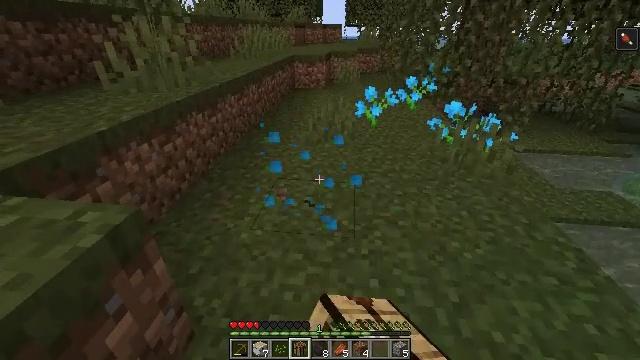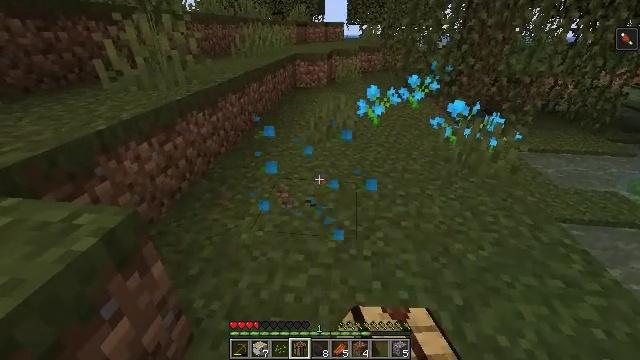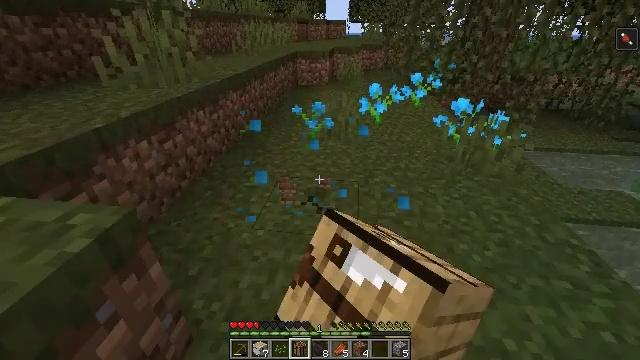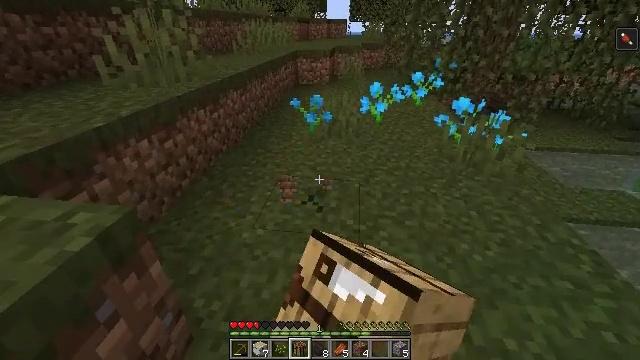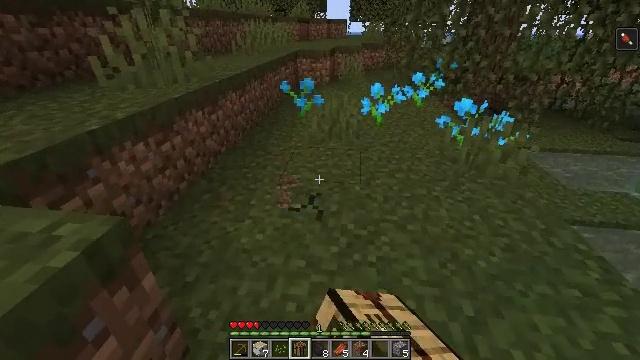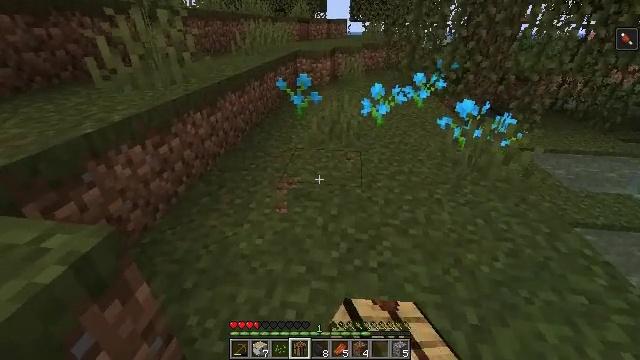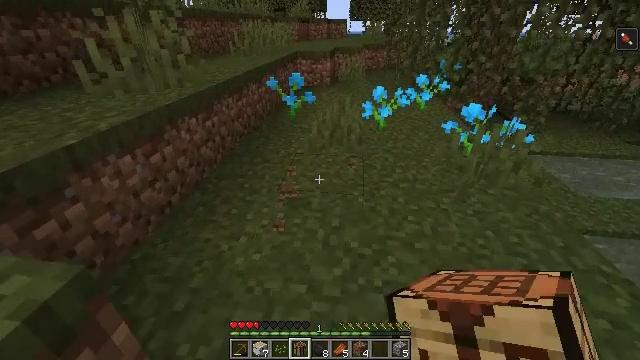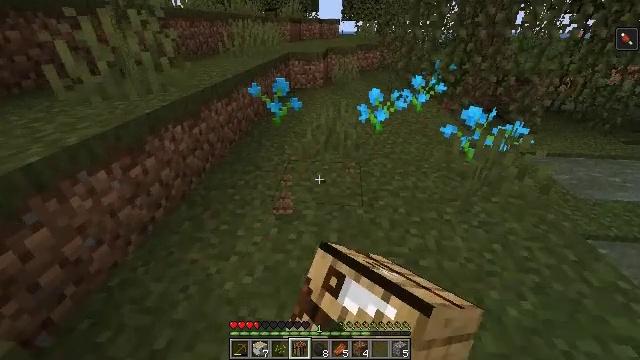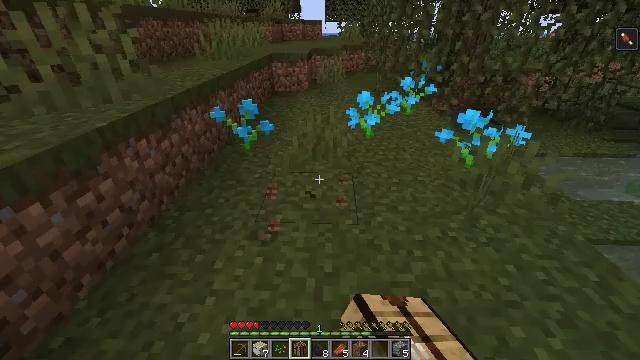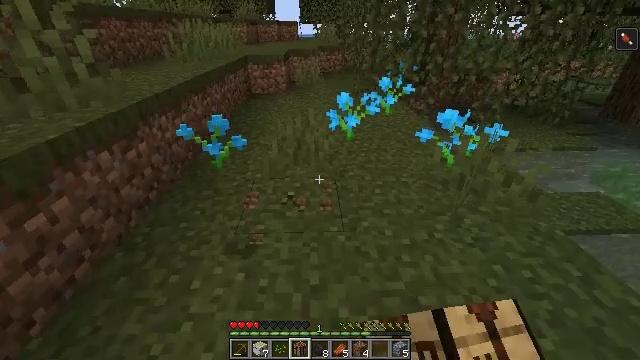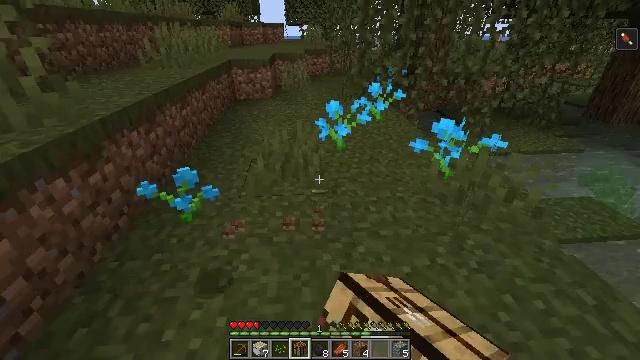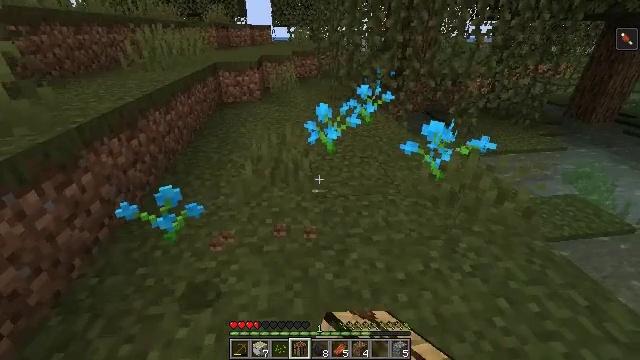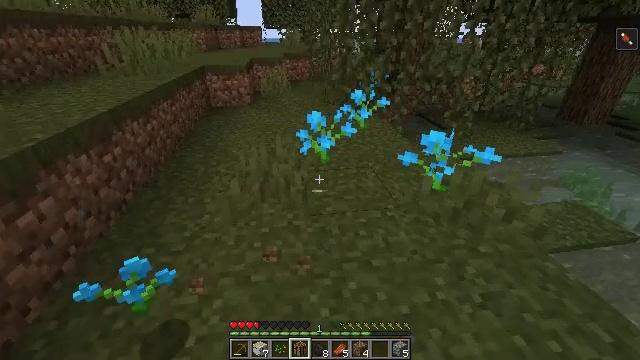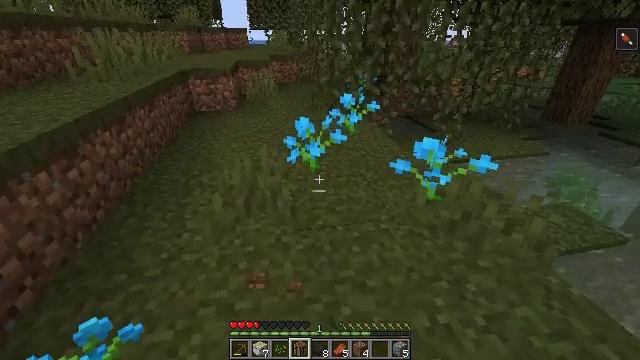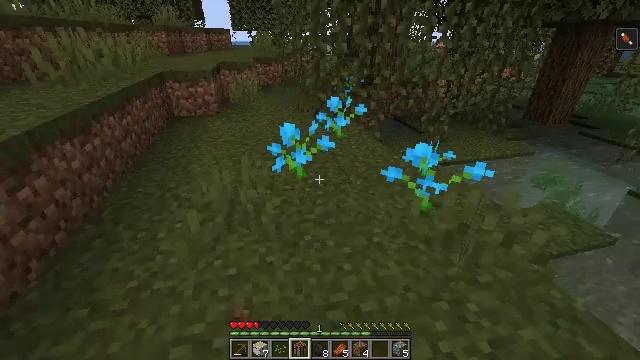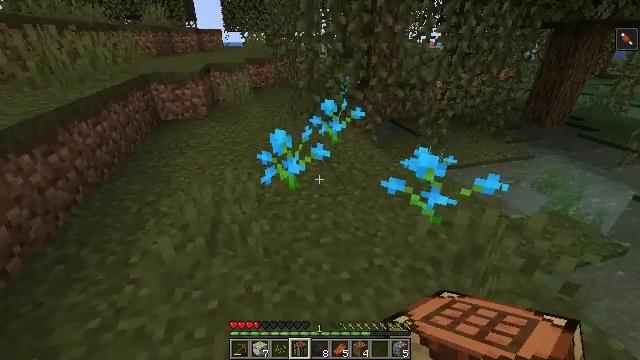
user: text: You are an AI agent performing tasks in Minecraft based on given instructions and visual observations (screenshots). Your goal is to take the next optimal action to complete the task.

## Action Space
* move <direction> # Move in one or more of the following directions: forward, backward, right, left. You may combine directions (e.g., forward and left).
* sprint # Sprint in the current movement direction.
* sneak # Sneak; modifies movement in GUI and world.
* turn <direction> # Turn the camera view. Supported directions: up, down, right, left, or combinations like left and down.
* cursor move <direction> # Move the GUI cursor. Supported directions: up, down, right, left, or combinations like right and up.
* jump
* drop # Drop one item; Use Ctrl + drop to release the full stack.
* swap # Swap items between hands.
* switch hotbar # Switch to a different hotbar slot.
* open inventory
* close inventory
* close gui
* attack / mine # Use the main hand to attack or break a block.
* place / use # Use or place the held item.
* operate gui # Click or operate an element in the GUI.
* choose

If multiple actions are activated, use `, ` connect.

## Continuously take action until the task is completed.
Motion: motion action
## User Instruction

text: Harvest the blue orchid and add it to your inventory.
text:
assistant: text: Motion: attack / mine
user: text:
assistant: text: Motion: attack / mine
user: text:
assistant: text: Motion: attack / mine
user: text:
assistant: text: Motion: move forward, attack / mine
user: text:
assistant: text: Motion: move forward, attack / mine
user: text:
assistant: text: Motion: move forward, attack / mine
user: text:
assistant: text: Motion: move forward, turn right, attack / mine
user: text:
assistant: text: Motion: move forward, turn right, attack / mine
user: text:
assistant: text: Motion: move forward, turn right, attack / mine
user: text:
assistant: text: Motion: move forward, turn right
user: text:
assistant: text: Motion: move forward, turn right
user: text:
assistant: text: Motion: move forward, turn right
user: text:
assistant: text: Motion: move forward, turn right
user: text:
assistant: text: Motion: move forward, turn right
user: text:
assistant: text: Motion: move forward, turn right
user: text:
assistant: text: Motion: move forward
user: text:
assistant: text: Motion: move forward, turn right
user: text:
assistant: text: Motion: move forward, turn right
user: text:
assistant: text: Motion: move forward
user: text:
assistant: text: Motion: attack / mine
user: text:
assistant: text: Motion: attack / mine
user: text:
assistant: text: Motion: attack / mine
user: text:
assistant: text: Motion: turn left and down, attack / mine
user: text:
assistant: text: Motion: turn left and down, attack / mine
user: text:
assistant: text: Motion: turn left, attack / mine
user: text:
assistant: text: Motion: attack / mine
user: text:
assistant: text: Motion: move forward, attack / mine
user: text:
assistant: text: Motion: move forward, attack / mine
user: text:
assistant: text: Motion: move forward, attack / mine
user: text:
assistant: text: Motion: move forward, attack / mine